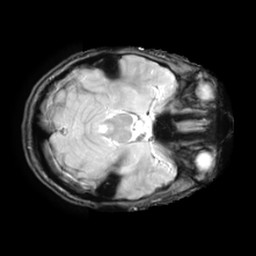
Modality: T2starw
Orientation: axial
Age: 24
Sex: female
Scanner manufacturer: ge
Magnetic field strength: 3 T
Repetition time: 0.65 s
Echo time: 0.02 s